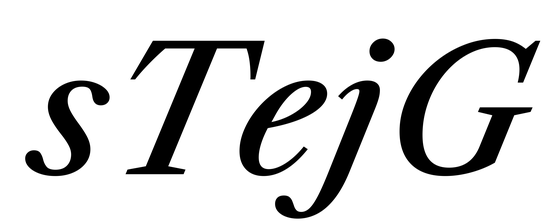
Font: LibreCaslonText-Italic_Medium_Italic